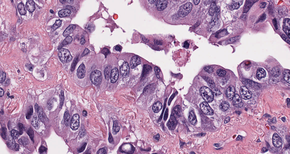
Tumor epithelial tissue: yes
Tumor-associated stroma tissue: yes
Normal tissue: no